Question: I am following the <URL> tutorial to get Ads working.
Everything works well until i try to add Ads to a UITableView.
My design was to have two sections on a Table where the Ad would appear on the first section and the table data on the second section. This however does not work too well as i get the ad in the first section BUT it is also repeated every 10th cell. I only want the Ad once. How do i do this.
Here is my code...
'''
- (void)viewDidLoad {
[super viewDidLoad];
UIBarButtonItem *refreshButtonItem = [[UIBarButtonItem alloc] initWithBarButtonSystemItem:UIBarButtonSystemItemRefresh target:self action:@selector(refresh:)];
self.navigationItem.rightBarButtonItem = refreshButtonItem;
[refreshButtonItem release];
// Create a view of the standard size at the bottom of the screen.
bannerView_ = [[GADBannerView alloc]
initWithFrame:CGRectMake(0.0,
0.0,
GAD_SIZE_320x50.width,
GAD_SIZE_320x50.height)];
// Specify the ad's "unit identifier." This is your AdMob Publisher ID.
bannerView_.adUnitID = @"blablabla";
// Let the runtime know which UIViewController to restore after taking
// the user wherever the ad goes and add it to the view hierarchy.
bannerView_.rootViewController = self;
GADRequest *adMobRequest = [GADRequest request];
adMobRequest.testDevices = [NSArray arrayWithObjects:
GAD_SIMULATOR_ID, // Simulator
@"fafasfasdfasdrasdasfasfaasdsd", nil];
// Initiate a generic request to load it with an ad.
}
- (NSInteger)numberOfSectionsInTableView:(UITableView *)tableView {
// Return the number of sections.
return 2;
}
- (NSInteger)tableView:(UITableView *)tableView numberOfRowsInSection:(NSInteger)section {
// Return the number of rows in the section.
if (section == 0) {
return 1;
} else {
return 50;
}
}
// Customize the appearance of table view cells.
- (UITableViewCell *)tableView:(UITableView *)tableView cellForRowAtIndexPath:(NSIndexPath *)indexPath {
UITableViewCell *cell = [tableView dequeueReusableCellWithIdentifier:@"Cell"];
if (cell == nil) {
cell = [[UITableViewCell alloc] initWithStyle:UITableViewCellStyleSubtitle reuseIdentifier:@"Cell"];
cell.selectionStyle = UITableViewCellSelectionStyleNone;
}
if (indexPath.section == 0) {
if (indexPath.row == 0) {
[cell addSubview:bannerView_];
}
} else {
cell.textLabel.text = @"Test";
cell.detailTextLabel.text = @"Test";
cell.imageView.image = nil;
}
return cell;
}
- (CGFloat)tableView:(UITableView *)tableView heightForRowAtIndexPath:(NSIndexPath *)indexPath
{
return 50;
}
'''
Produces this..

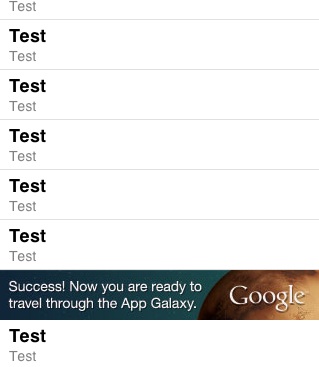
Answer: In 'cellForRowAtIndexPath:', you need to give the cell with the ad a different cell identifier when you dequeue old cells for reuse. Cells with different subview contents need to have different identifiers, otherwise it will simply pop off the cell that contains the adView whenever it is dequeuing cells from the stack for the 'Cell' identifier.
Basically, when the ad cell moves offscreen, it is put in the reuse queue and is subsequently popped off and reused for a normal cell when the normal cell at the opposite end of the table view comes into view from offscreen.
When 'indexPath.row == 0' (for each section), you'll need to dequeue the ad cell instead of a normal cell, like so:
'''
// Customize the appearance of table view cells.
- (UITableViewCell *)tableView:(UITableView *)tableView cellForRowAtIndexPath:(NSIndexPath *)indexPath {
NSString *cellId = "Cell";
if(indexPath.row == 0) //first cell in each section
cellId = @"ad";
UITableViewCell *cell = [tableView dequeueReusableCellWithIdentifier:cellId];
if (cell == nil) {
cell = [[UITableViewCell alloc] initWithStyle:UITableViewCellStyleSubtitle reuseIdentifier:@"Cell"];
cell.selectionStyle = UITableViewCellSelectionStyleNone;
if(indexPath.row == 0)
[cell addSubview:bannerView_];
}
if (indexPath.row != 0){
cell.textLabel.text = @"Test";
cell.detailTextLabel.text = @"Test";
cell.imageView.image = nil;
}
return cell;
}
'''
Also, check out an <URL> AdMob ads with a single line of code. I haven't tested it with this particular config, but it may help nonetheless.